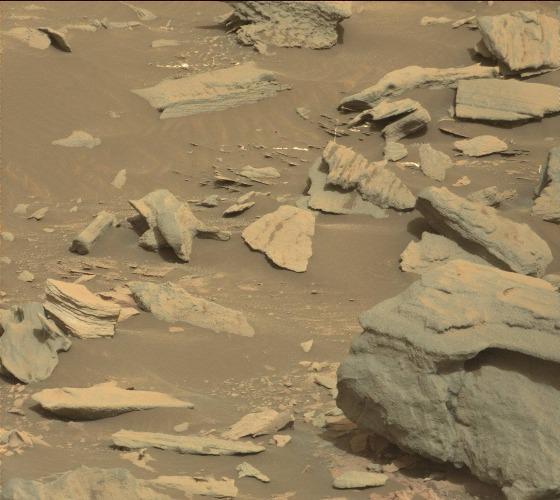
Terrain classes present: Bedrock, Gravel / Sand / Soil, Rock, Shadow